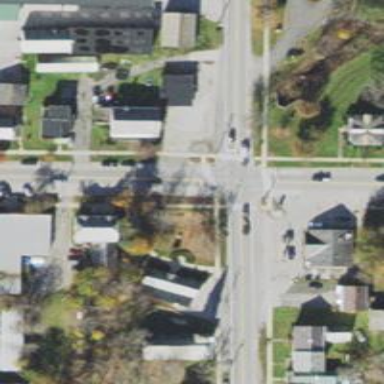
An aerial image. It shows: Marked road crossing.